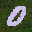
Label: 0